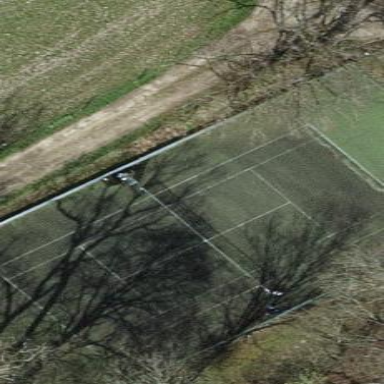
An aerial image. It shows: Tennis court on pitch.